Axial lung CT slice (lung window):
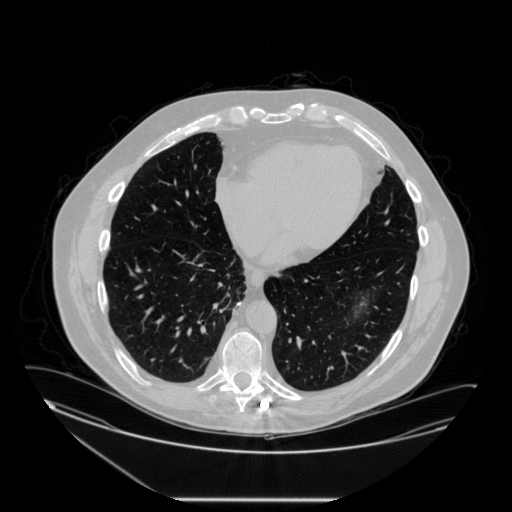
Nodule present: no